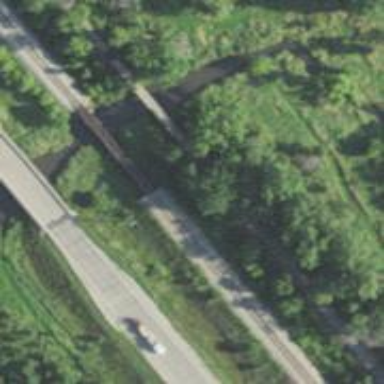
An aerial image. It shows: Abandoned railway passing under cycleway bridge.